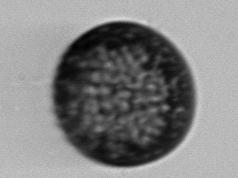
Label: Coscinodiscus